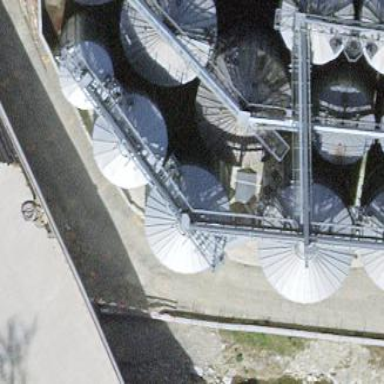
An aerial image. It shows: Silo.